Question: I'm working on a project where I'd like to have a series of user interactive views (created in Interface builder, and have their own implementation and header files), displayed in a single scrollview with paging enabled. I have yet to come across an example which is easy to understand. Could someone provide code which does this?
Here is a schematic of how things should work.
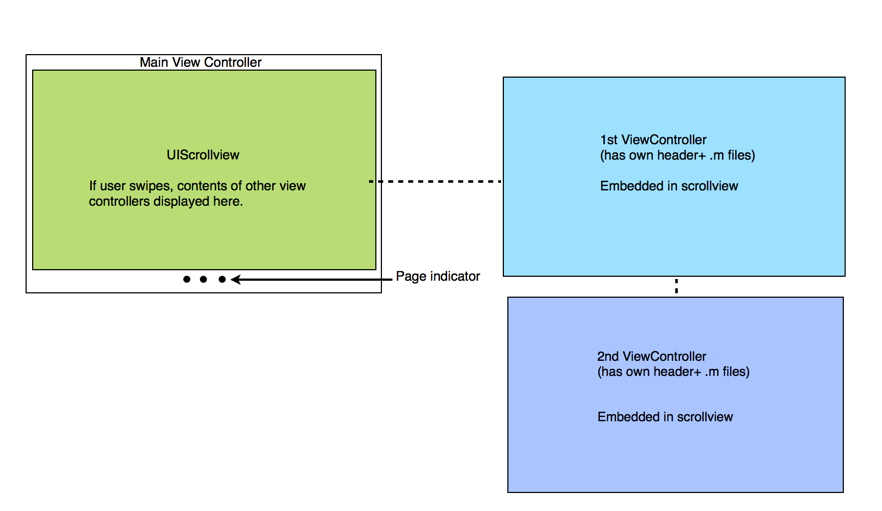
Answer: You can use 'UIPageViewController' with Scroll style if you are targeting ios 6 or later, which is much easier than 'UIScrollView'. And if you search 'UIPageViewController' scroll example in google, there are quite lots of samples. The following are two of them:
<URL>
<URL>
Hope this is helpful for you.